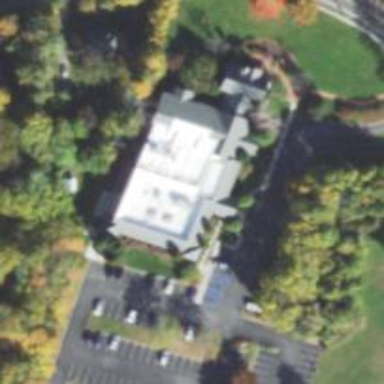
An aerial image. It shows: Building that serves as library.